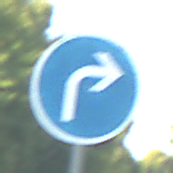
Verkehrszeichen: VorgeschriebeneFahrtrichtungRechts
Umgebung: Outdoor, Suburban
Tageszeit: SunriseSunset
Wetter: PartlyCloudy
Licht: Natural
Jahreszeit: NotSpecified
Kontrast: MediumContrast